Question: I'm new to bootstrap and CSS in general. I have some html which looks like this:
'''
<!DOCTYPE html>
<html lang="en">
<head>
<meta charset="utf-8">
<title>My Site</title>
<link rel="stylesheet" href="/css/bootstrap-theme.css">
<link rel="stylesheet" href="/css/font-awesome.css">
</head>
<body>
<div class="container">
<div class="row">
<div class="col-md-1"><span class="fa fa-caret-down"></span></div>
<div class="col-md-1"><span id="cool-title">My Site</span></div>
<div class="col-md-1">
<input type="text" placeholder="Search" class="search-bar">
</div>
<div class="col-md-1">
<button class="btn btn-default"><i class="fa fa-search col-md-1"></i></button>
</div>
</div>
<div id="main">
</div>
</div>
<script src="/js/jquery.js"></script>
<script src="/js/bootstrap.js"></script>
</body>
</html>
'''
I want all of those 'col-' divs to be inlined, but they are all showing up on their own rows:

What's going on here?
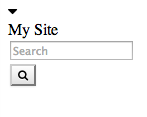
Answer: You are using '/css/bootstrap-theme.css'. Use '/css/bootstrap.css' or '/css/bootstrap.min.css' instead. bootstrap-theme.css doesn't have "col- " properties.
Also, instead of using just one 'class="col-md-1"' (for medium sized viewport/screen) you might want to use something like 'class="col-xs-12 col-sm-6 col-md-3 col-lg-3"' that makes your columns responsive to different screens. ('xs' for extra small screen, 'lg' for large screen etc. Play around with these numbers. Bootstrap uses a 12 columns grid layout, so use factors of 12 as the numbers.)